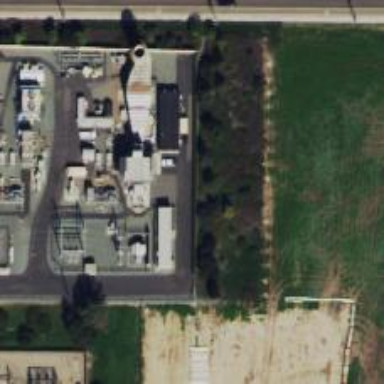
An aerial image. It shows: Gas-powered generator. It is gas turbine type generator.